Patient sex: M
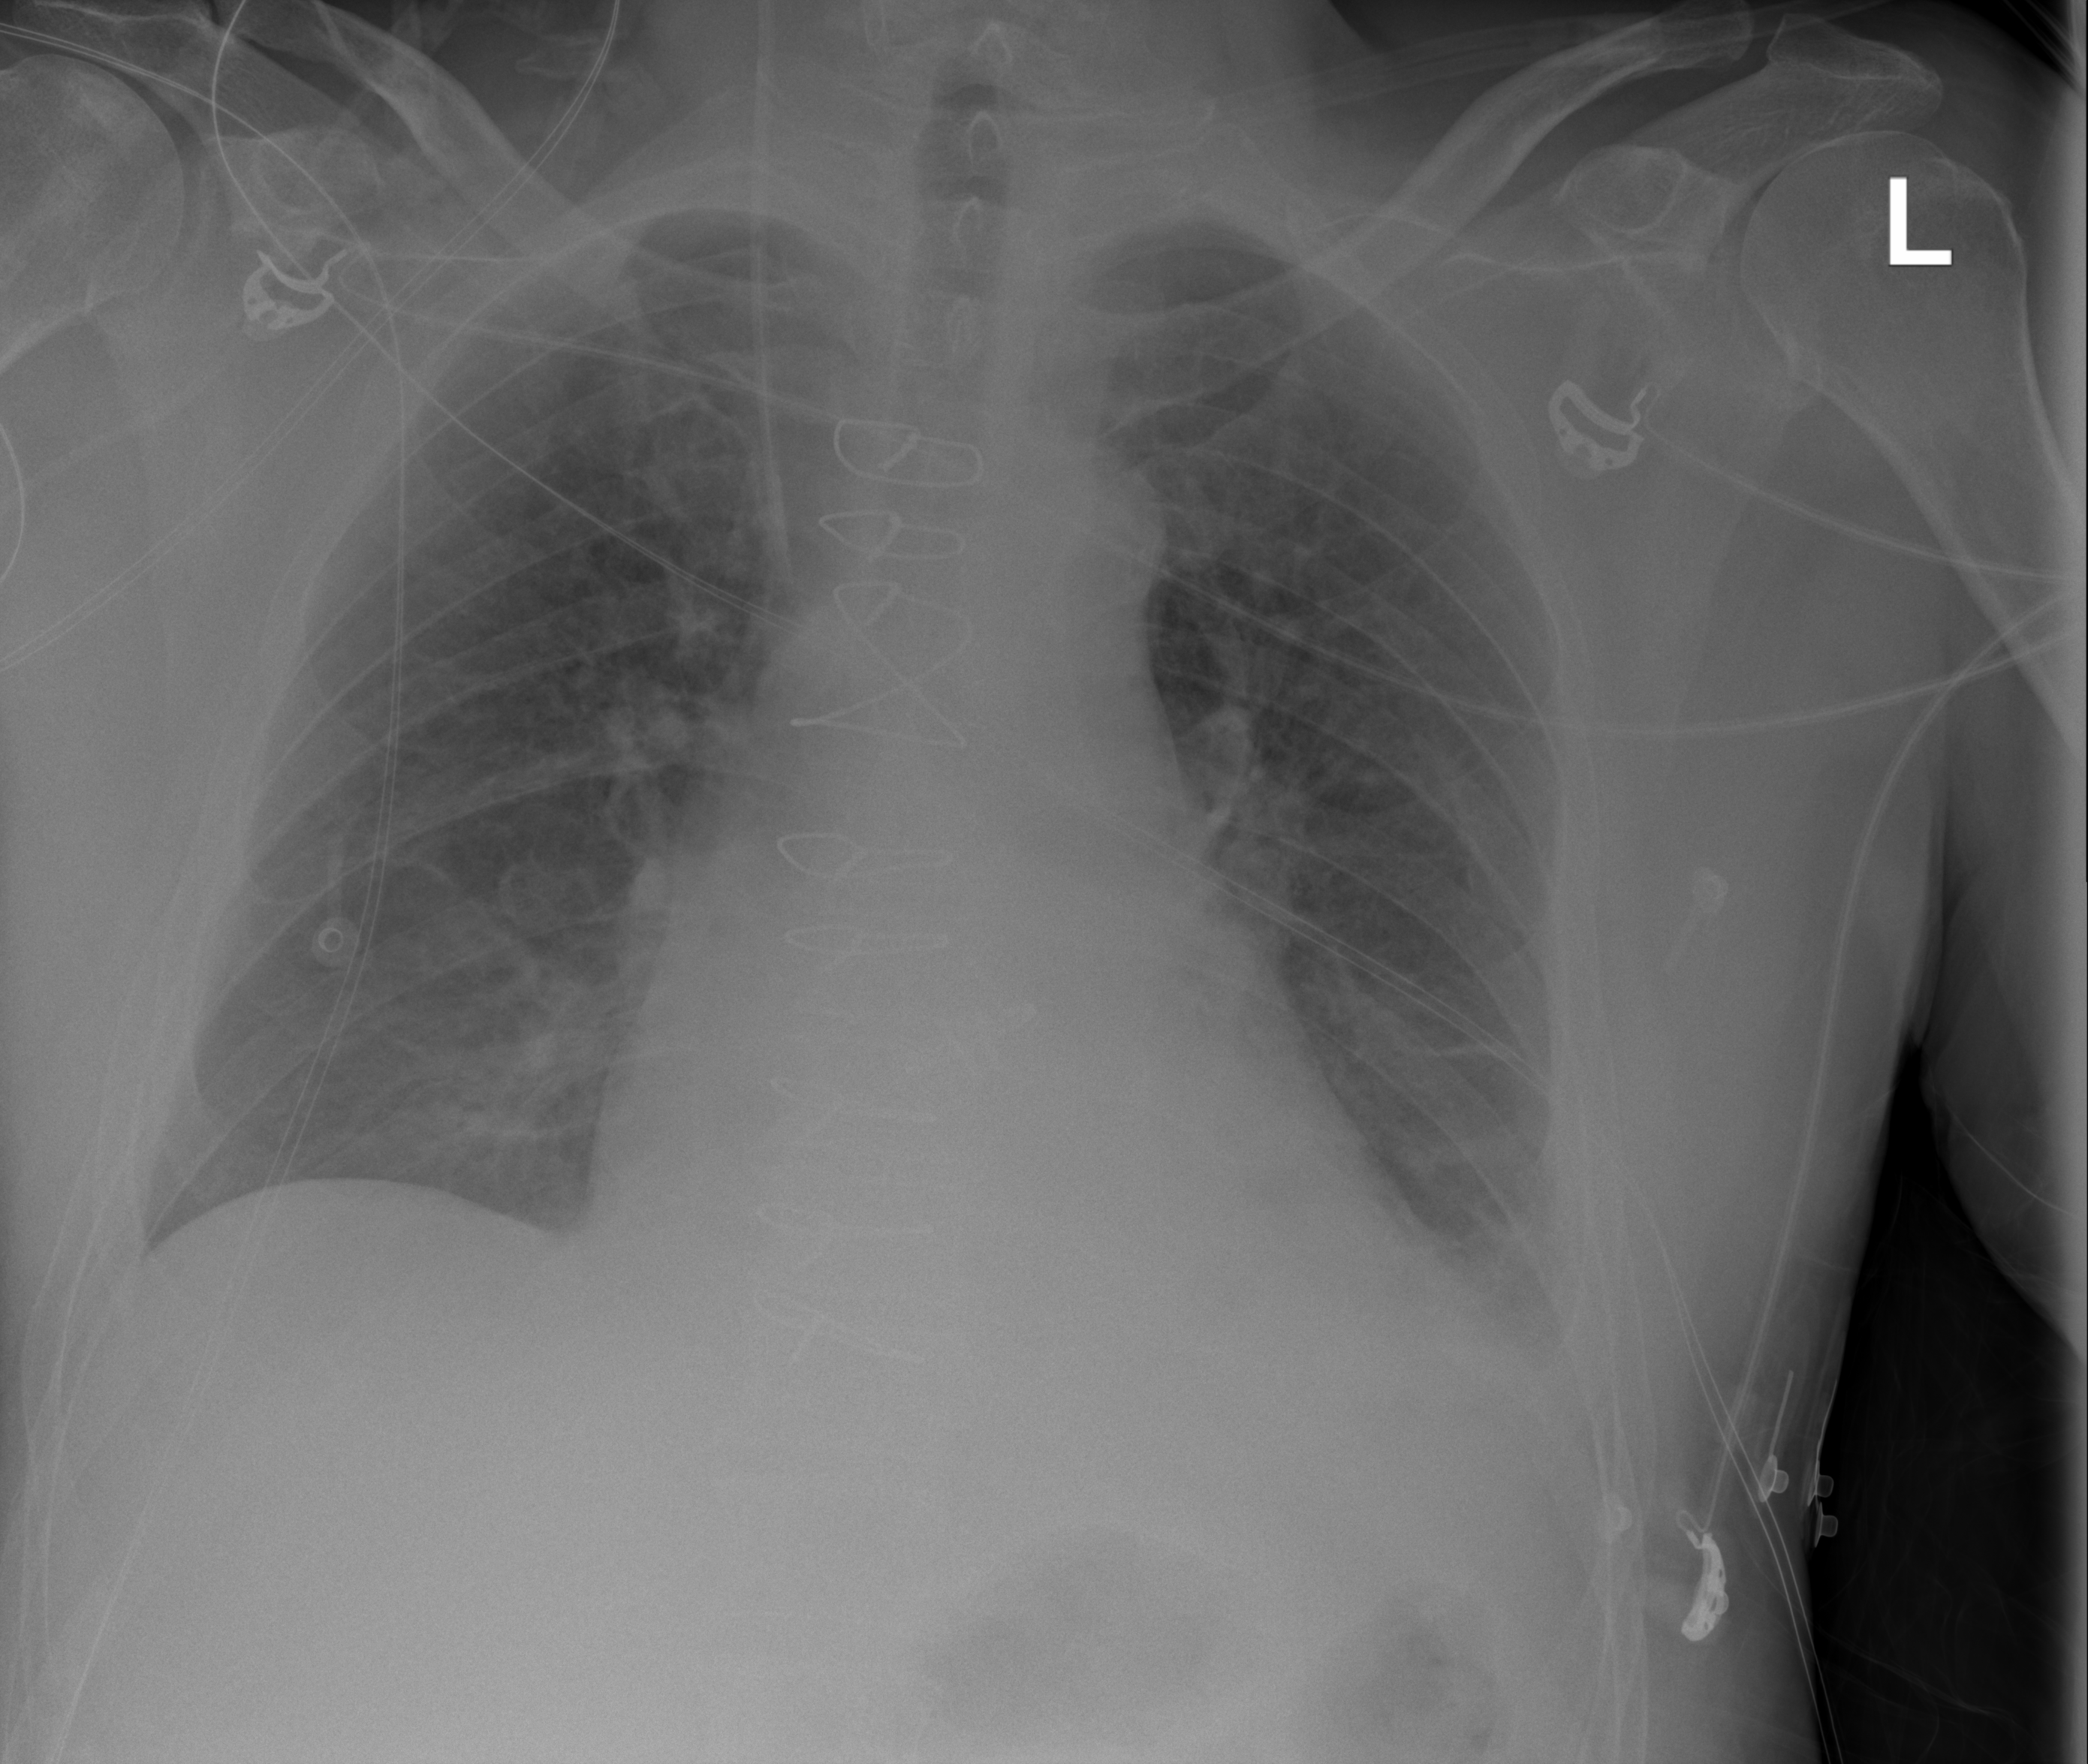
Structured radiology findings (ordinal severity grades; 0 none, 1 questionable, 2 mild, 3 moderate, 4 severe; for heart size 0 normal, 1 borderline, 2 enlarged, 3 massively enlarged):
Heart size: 0
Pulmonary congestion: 0
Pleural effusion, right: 0
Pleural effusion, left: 2
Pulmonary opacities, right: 0
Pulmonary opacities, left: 0
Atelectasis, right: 2
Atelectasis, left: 2